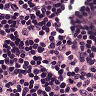
Metastatic tissue present: no